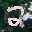
Label: 2